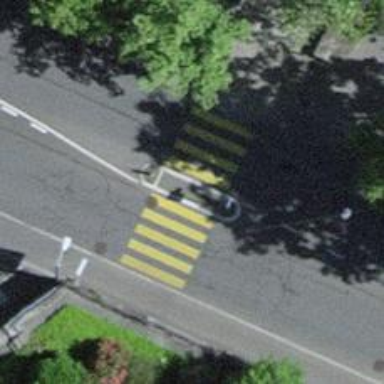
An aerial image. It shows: Zebra marked crossing.